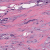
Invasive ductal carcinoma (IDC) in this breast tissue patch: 1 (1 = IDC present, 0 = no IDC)